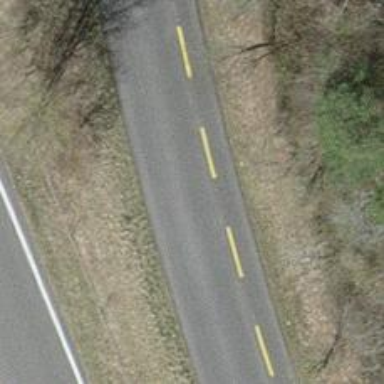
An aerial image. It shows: Paved primary highway with dedicated cycle lane on the left.